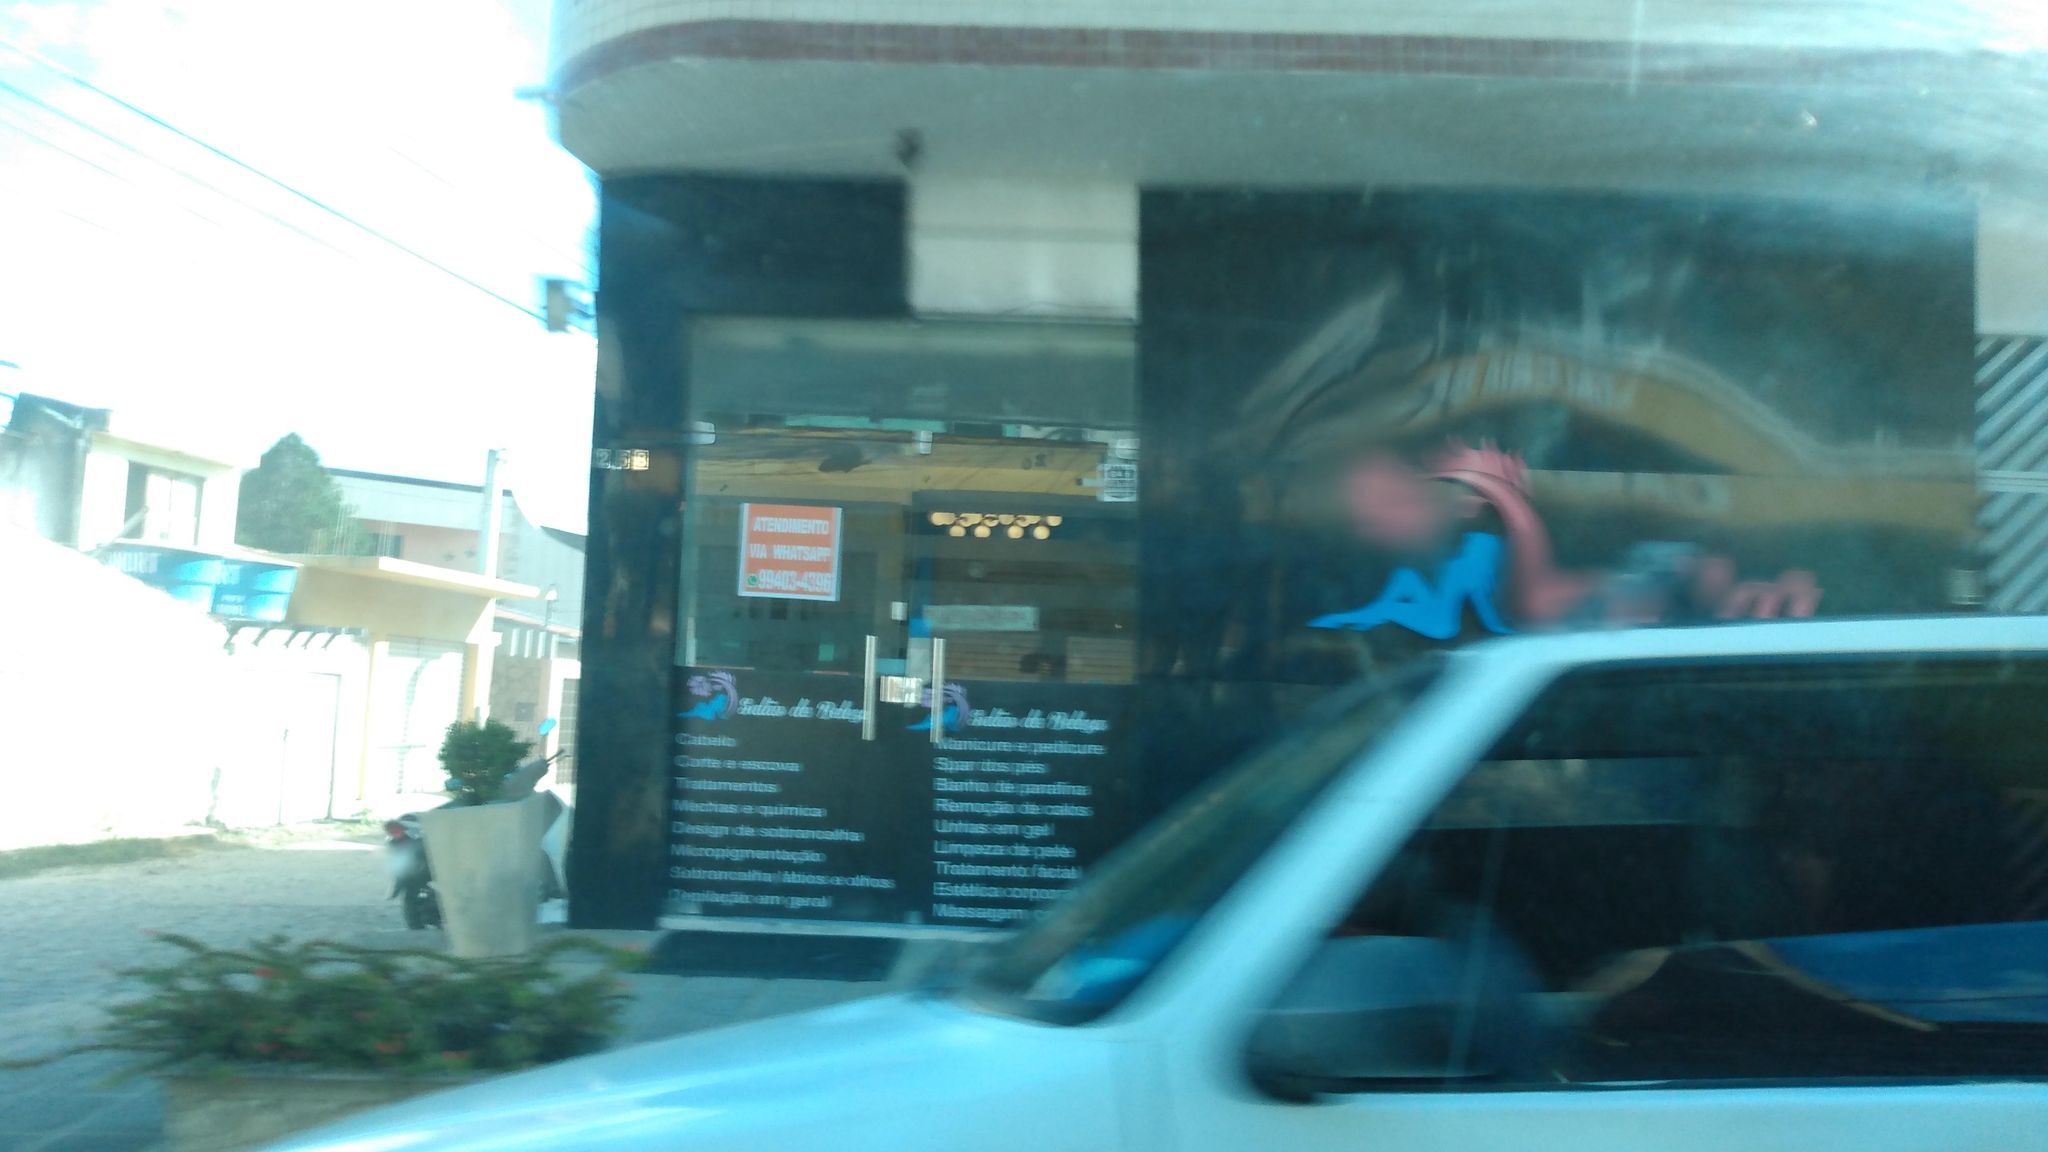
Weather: clear
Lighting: day
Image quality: slightly poor
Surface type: driving surface
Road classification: residential
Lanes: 2
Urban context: urban centre
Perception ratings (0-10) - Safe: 8.07, Lively: 4.84, Beautiful: 0.96, Boring: 1.36, Depressing: 4.83, Wealthy: 6.77